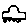
Label: car